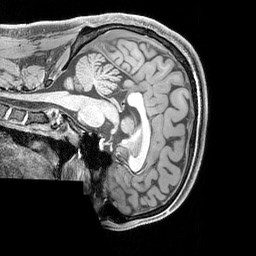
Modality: T1w
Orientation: sagittal
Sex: male
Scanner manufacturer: siemens
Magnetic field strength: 3 T
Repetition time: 2.3 s
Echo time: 0.00226 s